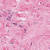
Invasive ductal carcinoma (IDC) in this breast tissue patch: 0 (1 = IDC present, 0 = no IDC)